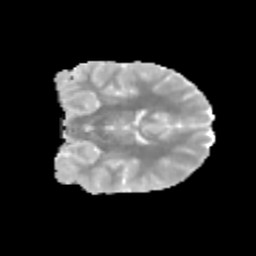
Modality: MD
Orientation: coronal
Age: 11
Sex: male
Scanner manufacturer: siemens
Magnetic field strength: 3 T
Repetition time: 3.8 s
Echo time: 0.07 s